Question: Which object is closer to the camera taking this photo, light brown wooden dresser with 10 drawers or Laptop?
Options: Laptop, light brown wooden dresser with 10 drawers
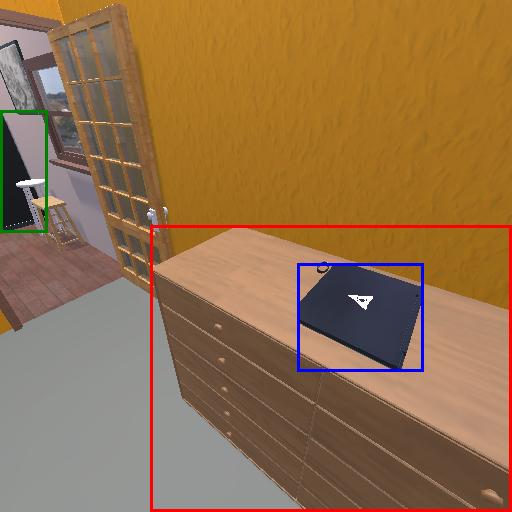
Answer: Laptop